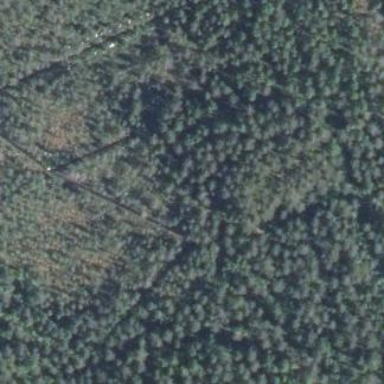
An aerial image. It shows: Needle-leaved woodland.